【题型】选择题　【知识点】平面几何　【难度】medium
已知：如图, 在 $\triangle ABC$ 中, 点 $D$ 在边 $BC$ 上, 点 $E$ 在线段 $AD$ 上, 点 $F$、$G$ 在边 $BC$ 上, 且 $EF // AB$, $EG // AC$, 则下列结论一定正确的是( )

A. $\frac{EF}{AB} = \frac{AC}{EG}$

B. $\frac{BF}{FD} = \frac{DG}{GC}$

C. $\frac{DF}{DE} = \frac{DC}{DA}$

D. $\frac{BD}{FD} = \frac{AC}{EG}$
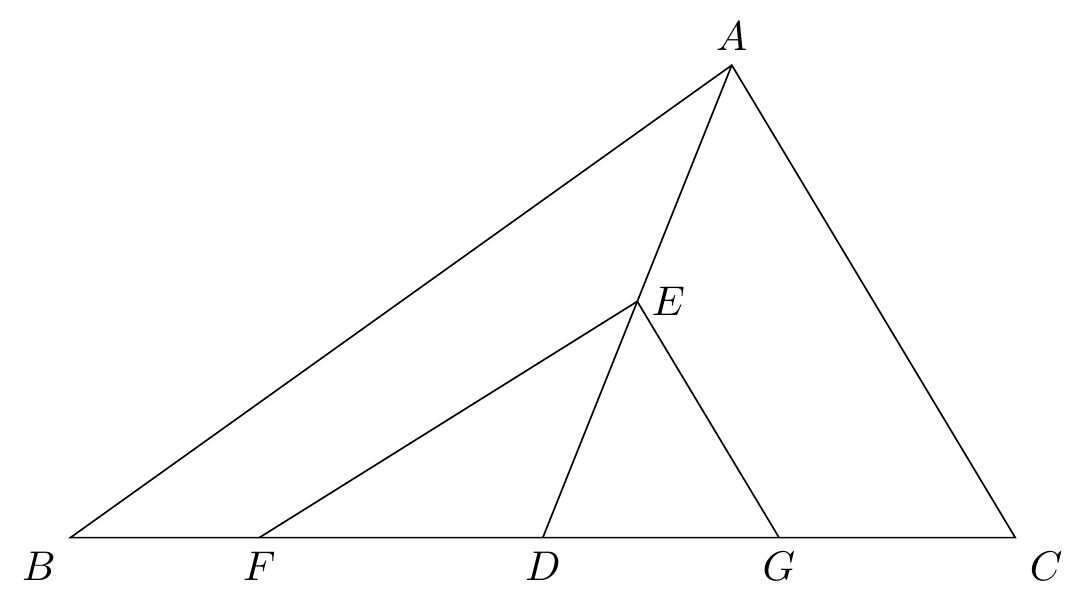
【解答】
解：A、$\because$ $EF // AB$, $EG // AC$,

$\therefore$ $\triangle DEF \sim \triangle DAB$, $\triangle DEG \sim \triangle DAC$,

$\frac{EF}{AB} = \frac{DE}{DA}$, $\frac{EG}{AC} = \frac{DE}{DA}$,

$\therefore$ $\frac{EF}{AB} = \frac{EG}{AC}$, 故 A 不正确, 不符合题意；

B、$\because$ $EF // AB$, $EG // AC$,

$\therefore$ $\frac{BF}{FD} = \frac{AE}{ED}$, $\frac{GC}{DG} = \frac{AE}{ED}$,

$\therefore$ $\frac{BF}{FD} = \frac{GC}{DG}$, 故 B 不正确, 不符合题意；

C、$\because$ $EF // AB$, $EG // AC$,

$\therefore$ $\triangle DEF \sim \triangle DAB$, $\triangle DEG \sim \triangle DAC$,

$\therefore$ $\frac{DF}{DB} = \frac{DE}{DA}$, 则 $\frac{DF}{DE} = \frac{DB}{DA}$,

当 $DB = DC$ 时, $\frac{DF}{DE} = \frac{DC}{DA}$, 故 C 不正确, 不符合题意；

D、$\because$ $EF // AB$, $EG // AC$,

$\therefore$ $\triangle DEF \sim \triangle DAB$, $\triangle DEG \sim \triangle DAC$,

$\therefore$ $\frac{BD}{FD} = \frac{AD}{ED}$, $\frac{AC}{EG} = \frac{AD}{ED}$,

$\therefore$ $\frac{BD}{FD} = \frac{AC}{EG}$, 故 D 正确, 符合题意；

故选：$D$。